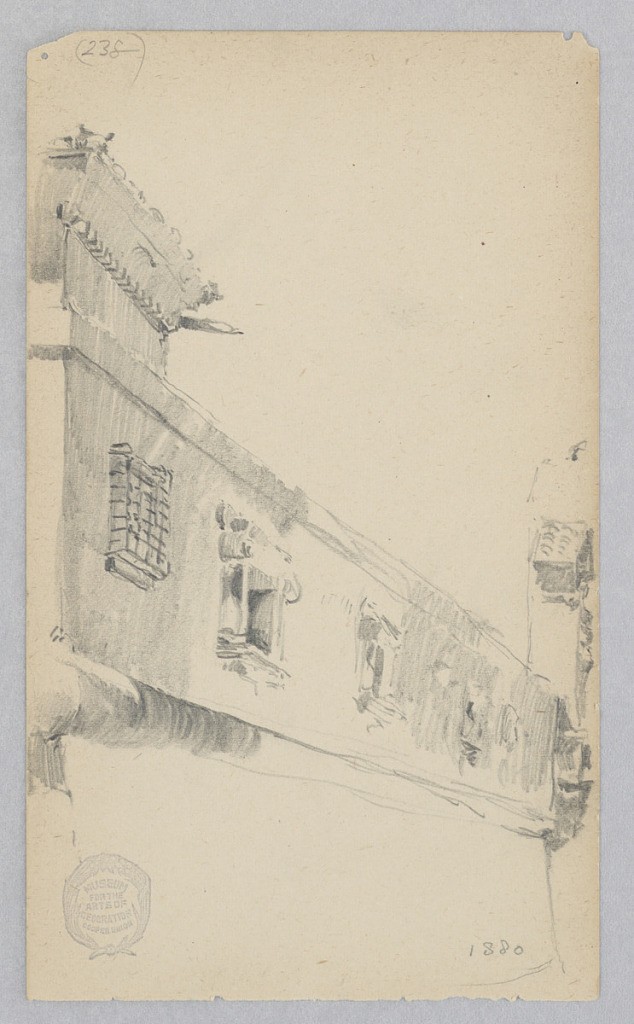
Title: Palace
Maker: Robert Frederick Blum, American, 1857–1903
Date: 1880
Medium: Graphite on wove paper
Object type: Drawing
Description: Partial sketch of the exterior wall of a palace.